Question: I got a problem, after saving a record , for view displays model name plus record number . like in the screen shot . i want only record name appear there . thanks in advance

please help , except _rec_name , cause here i get multiples ids from multiple tables
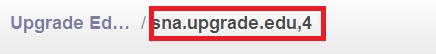
Answer: OpenERP/Odoo will call name_get on your model to display this. If you override name_get you can return whatever you want, otherwise it will use the name_get on the BaseModel class.
This will:
1. Return the field specied by you as _rec_name on your model
2. Look for a column called "name" and use that.
3. Auto-generate one.
The easiest thing to do as Quentin said is have a column called "name" but sometimes it doesn't make sense. For example, in product.supplierinfo the name field is actually the supplier ID - seems like someone was too lazy to do it properly.
Failing that, define a _rec_name field or override name_get yourself but there are a couple of got-chas.
1. Unlike functional fields, name_get returns a list of tuples where each tuple is (id, name).
2. If you use a column other than name or you override name_get, you also need to think about overriding name_search to give the user a consistent behaviour. The product.product model has good examples of this.